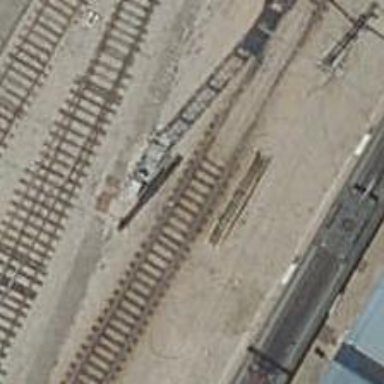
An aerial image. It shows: Rail yard with electrified contact lines for railway operations.